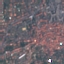
Land use / land cover: Residential